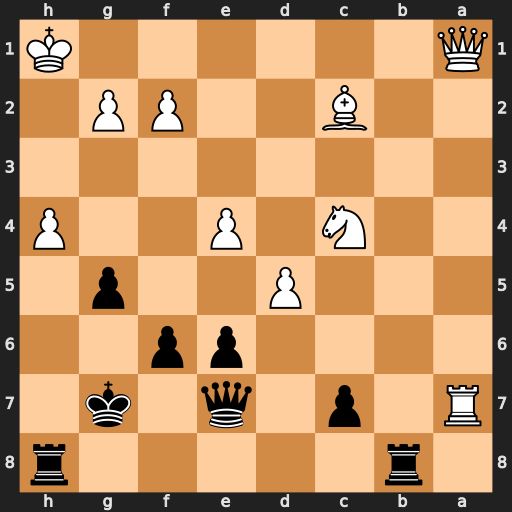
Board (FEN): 1r5r/R1p1q1k1/4pp2/3P2p1/2N1P2P/8/2B2PP1/Q6K
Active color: b
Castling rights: -
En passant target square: -
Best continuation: Rxh4+ Kg1 Rbh8 Kf1 Rh1+ Ke2 Rxa1